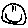
Label: smiley face